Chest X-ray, AP view. Patient: 40 years old, sex F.
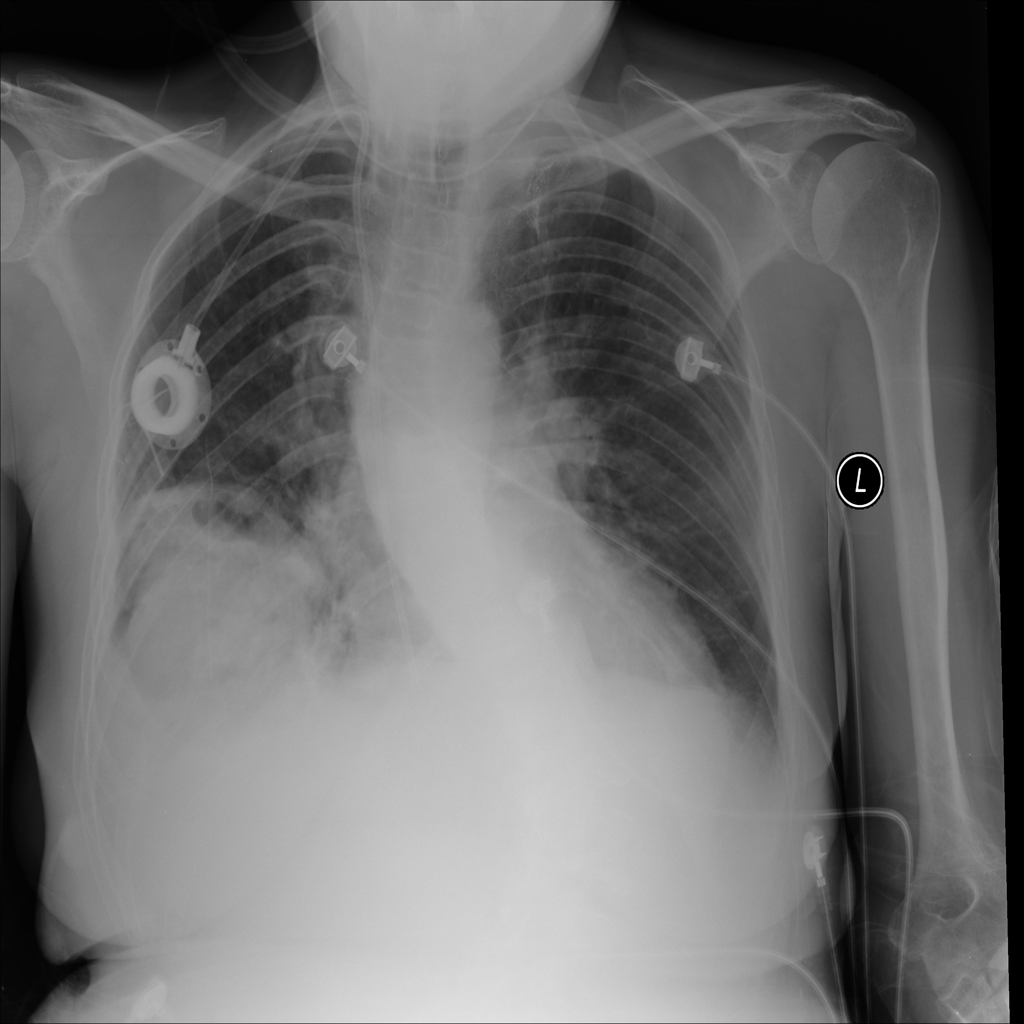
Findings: Atelectasis, Infiltration, Mass